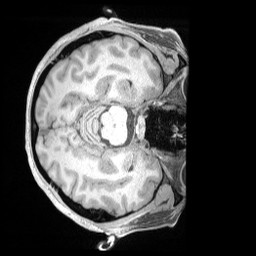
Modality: T1w
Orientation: axial
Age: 36
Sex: female
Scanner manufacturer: siemens
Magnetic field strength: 3 T
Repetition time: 2 s
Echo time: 0.00211 s